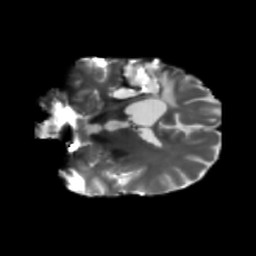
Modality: T2w
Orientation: coronal
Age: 42
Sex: male
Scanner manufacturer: siemens
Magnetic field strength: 3 T
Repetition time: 5.25 s
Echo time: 0.08 s